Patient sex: M
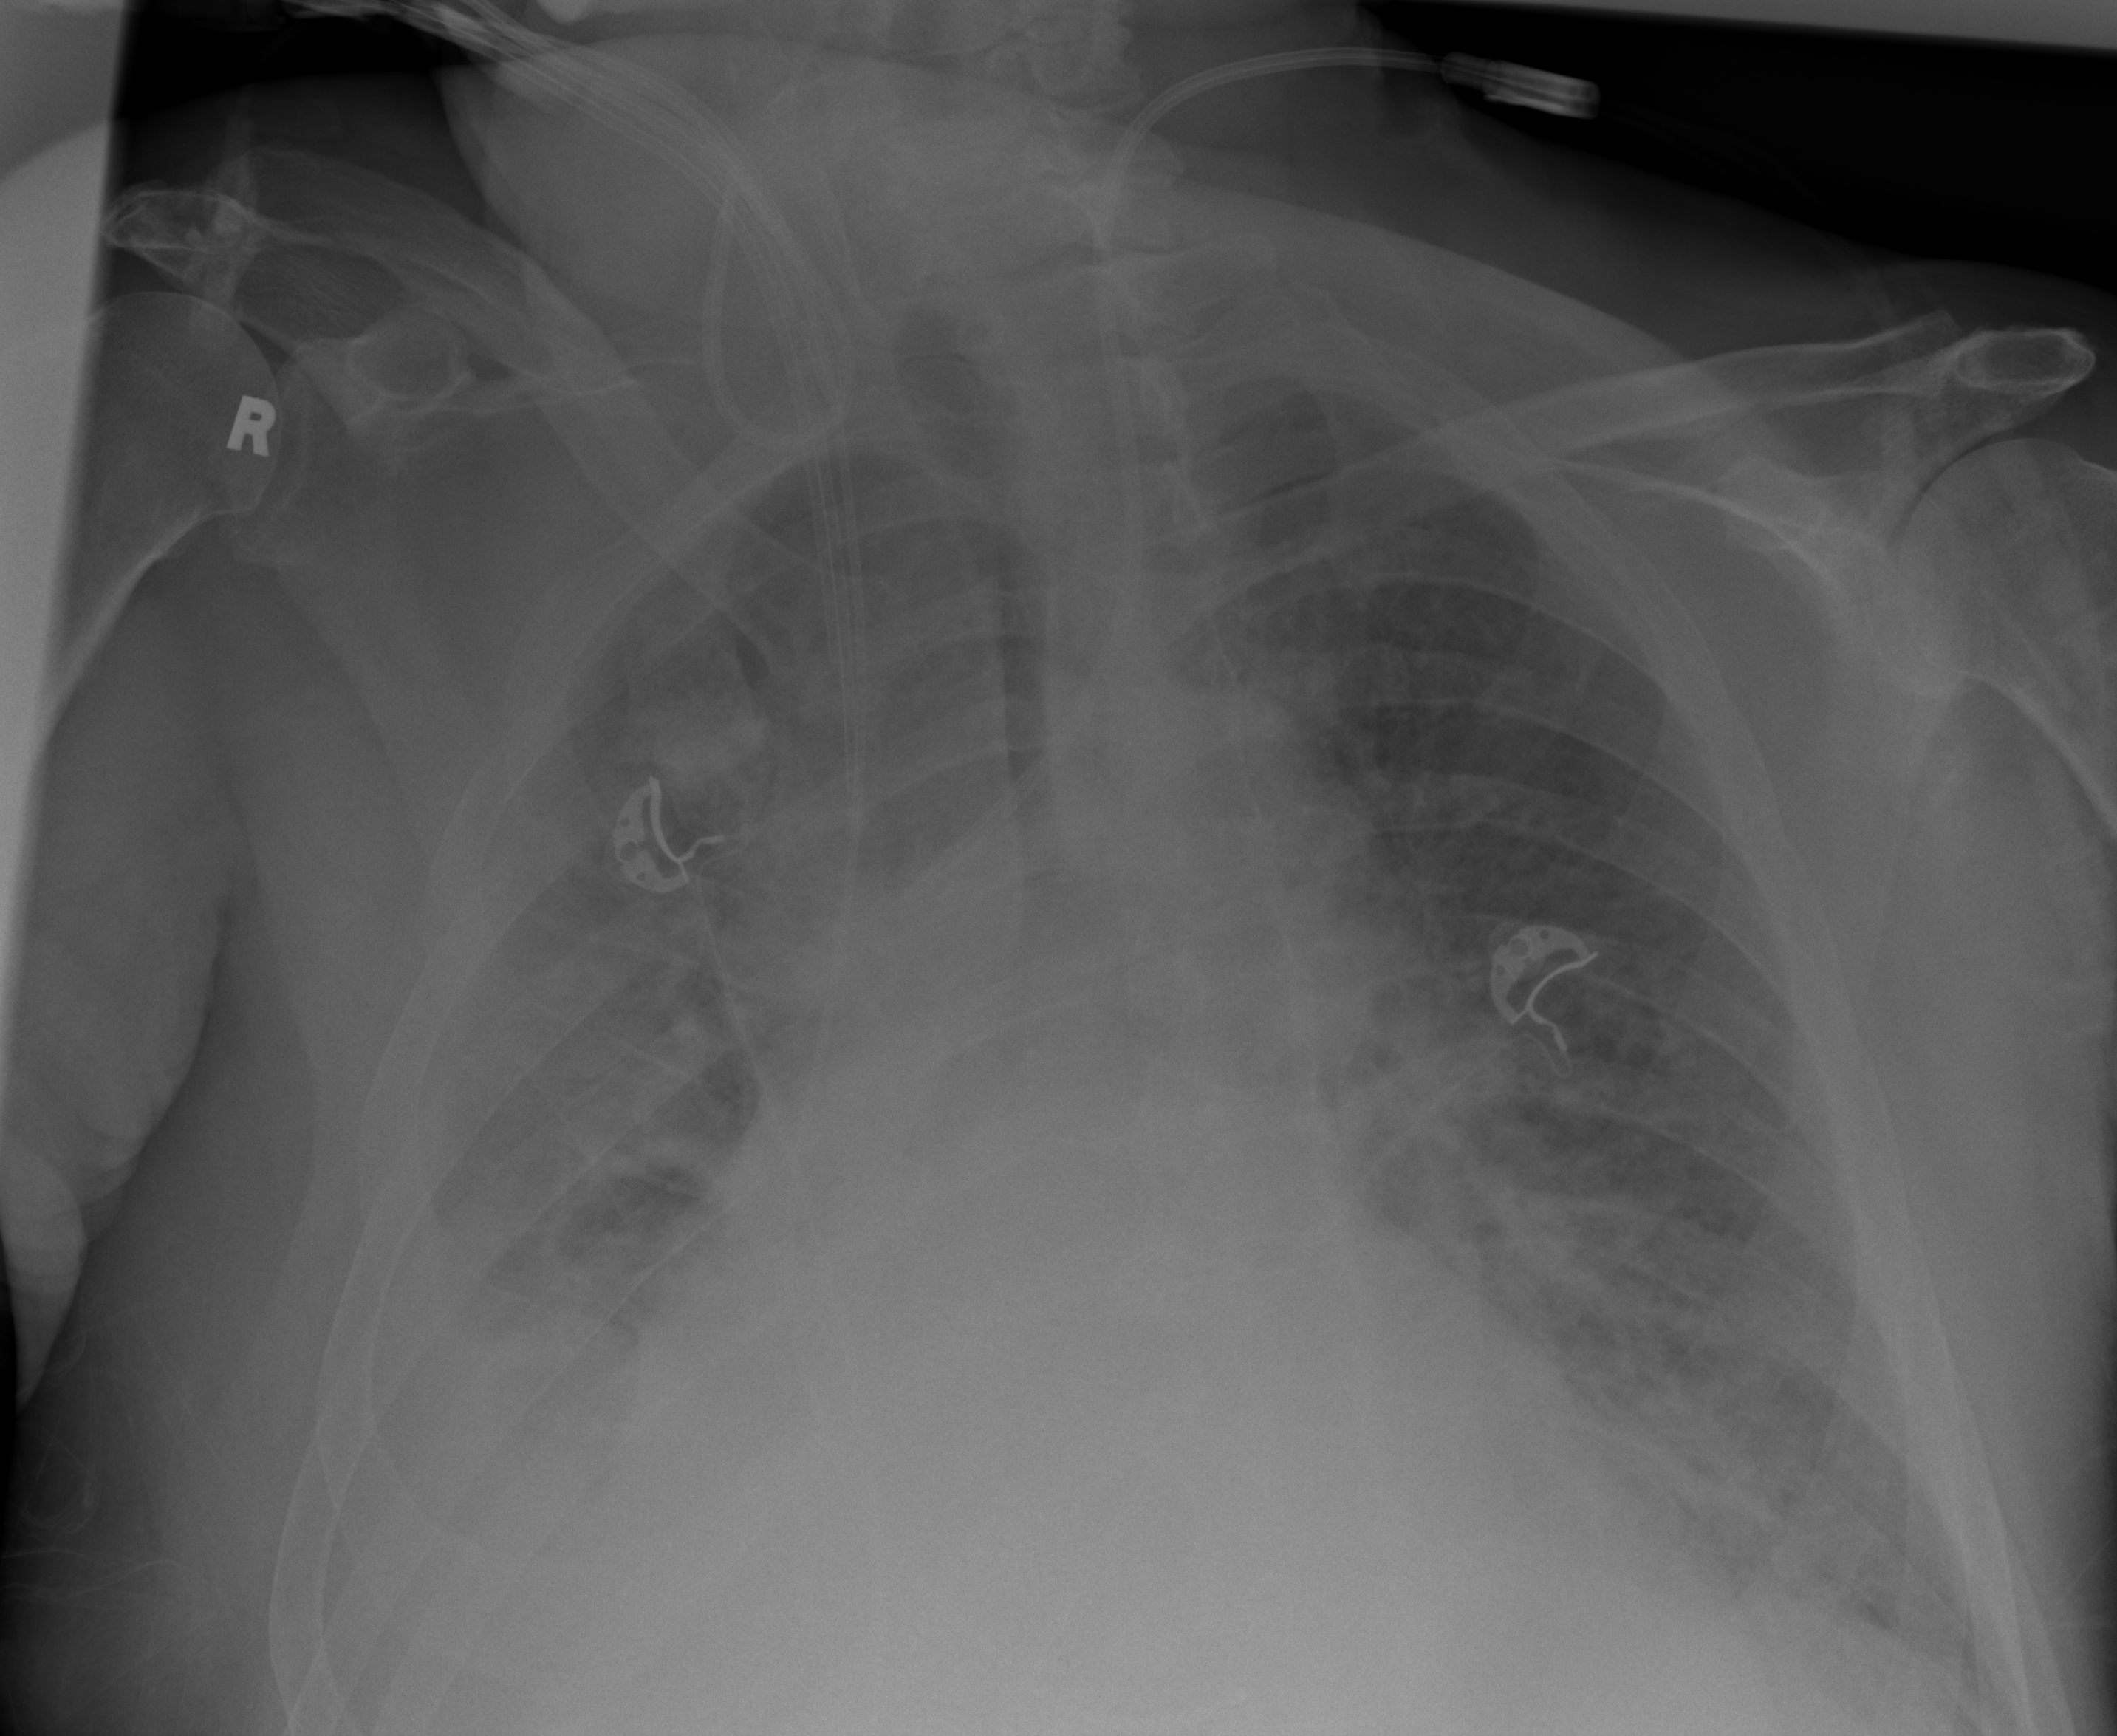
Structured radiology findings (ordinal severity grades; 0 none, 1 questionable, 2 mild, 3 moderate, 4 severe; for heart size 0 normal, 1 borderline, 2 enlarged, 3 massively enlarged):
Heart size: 0
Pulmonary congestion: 2
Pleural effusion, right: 3
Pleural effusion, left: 1
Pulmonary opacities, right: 2
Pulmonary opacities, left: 2
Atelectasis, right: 3
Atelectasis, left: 1